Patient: sex F, age 59
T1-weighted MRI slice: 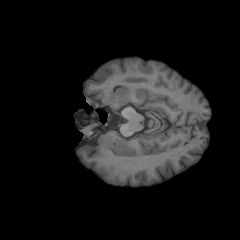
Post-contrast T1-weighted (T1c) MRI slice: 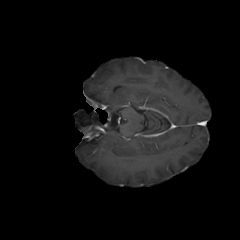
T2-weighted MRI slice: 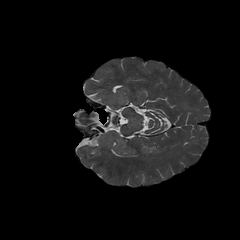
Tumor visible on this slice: no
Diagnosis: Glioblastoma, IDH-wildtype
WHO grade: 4